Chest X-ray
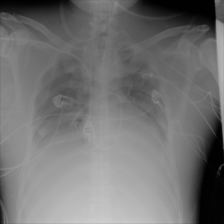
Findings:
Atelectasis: positive
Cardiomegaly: negative
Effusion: positive
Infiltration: negative
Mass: negative
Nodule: negative
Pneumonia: negative
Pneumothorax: negative
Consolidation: negative
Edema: negative
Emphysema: negative
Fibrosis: negative
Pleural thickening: negative
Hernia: negative